Interaction volume radius: 5 \u00c5
Interaction volume height: 30 \u00c5
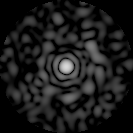
Disorder parameter: 0.8616